Question: I'm trying to convert the RealViewSwitcher based on the work from <URL> into one that is backed up with a ListAdapter. A horisontally scrollable ViewGroup that contains multiple views, where one is visible at a time.
My current solution adds at the most 3 views to the ViewGroup at a time. One (in the middle) which is visible and two buffered views, one on each side. When a user scrolls, say to the right, the left-most View is removed and a new View is added to the right. In order for the ViewGroup to be scrollable both to the left and right I need to always focus on the View in the middle. So, when a View is being switched, I arrange the Views correctly and sets focus on the View in the middle. The issue with this approach is that it suffers with a flickering effect when the Views are arranged. Let me illustrate the issue with a picture I drew:

A, B and C are three different views in my ViewGroup (the ListAdapter backing up the ViewGroup contains of more elements though, but only three are loaded at a time). The larger rectangle represents where focus is at the moment. I scroll to the left and at (3) I snap to the destination which is the left-most View. Then I re-arrange the view. I.e. Add a new view X to the left and remove View C to the right, placing A in the middle. Finally I center on the View in the middle (A) which was the one I scrolled to from the beginning.
So, when I do the last re-arranging of Views and center on A in the middle, the content of the View which was previously in the middle (B in this case) flashes a few milliseconds causing a flicker effect which is uncalled-for. Any ideas of how I can go around that?
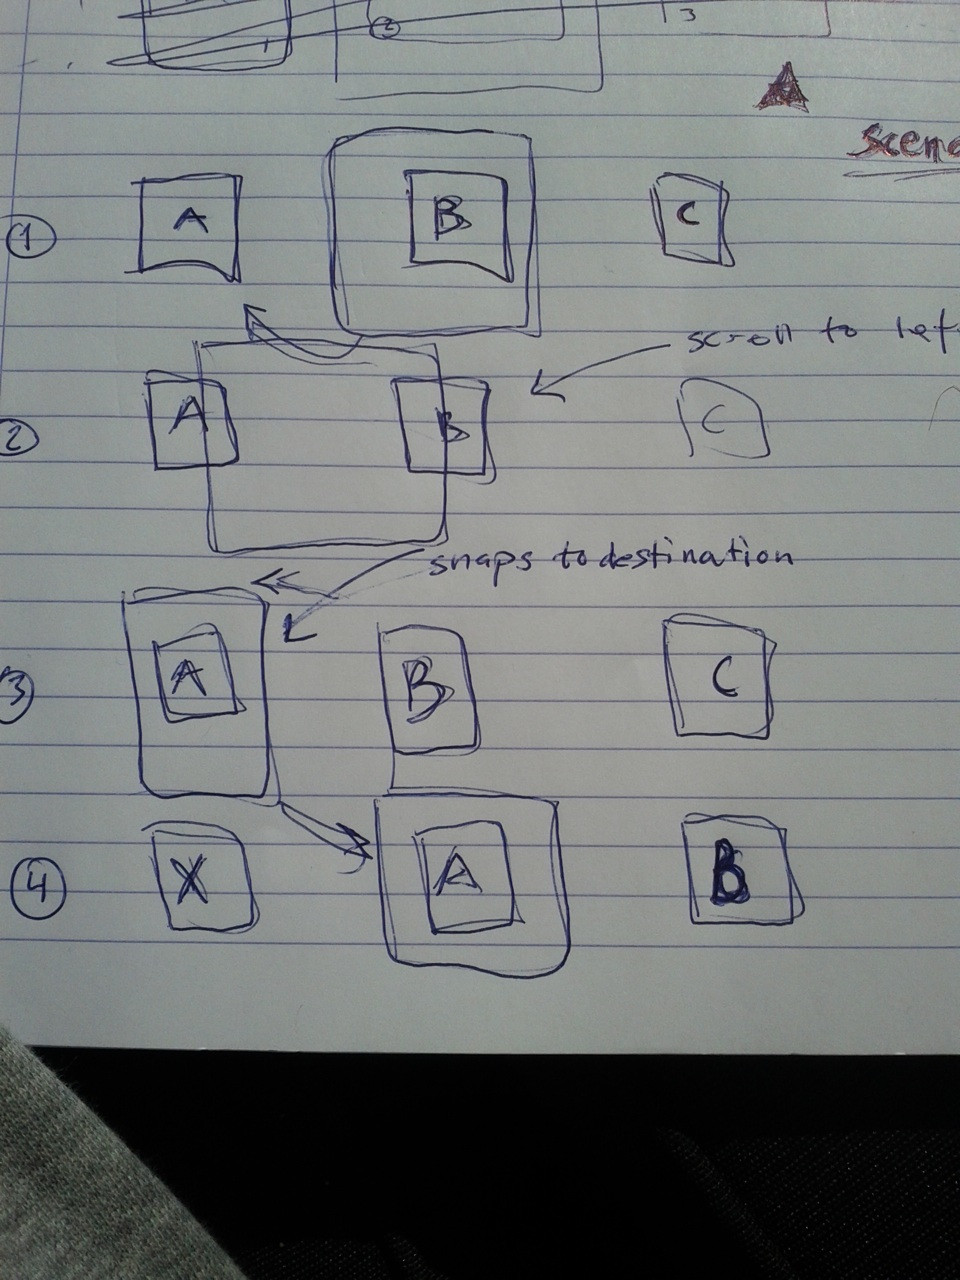
Answer: Problem solved. The issue seems to be related to changing the childs in a <URL> to move to the right view/child, the flickering issue disappears.